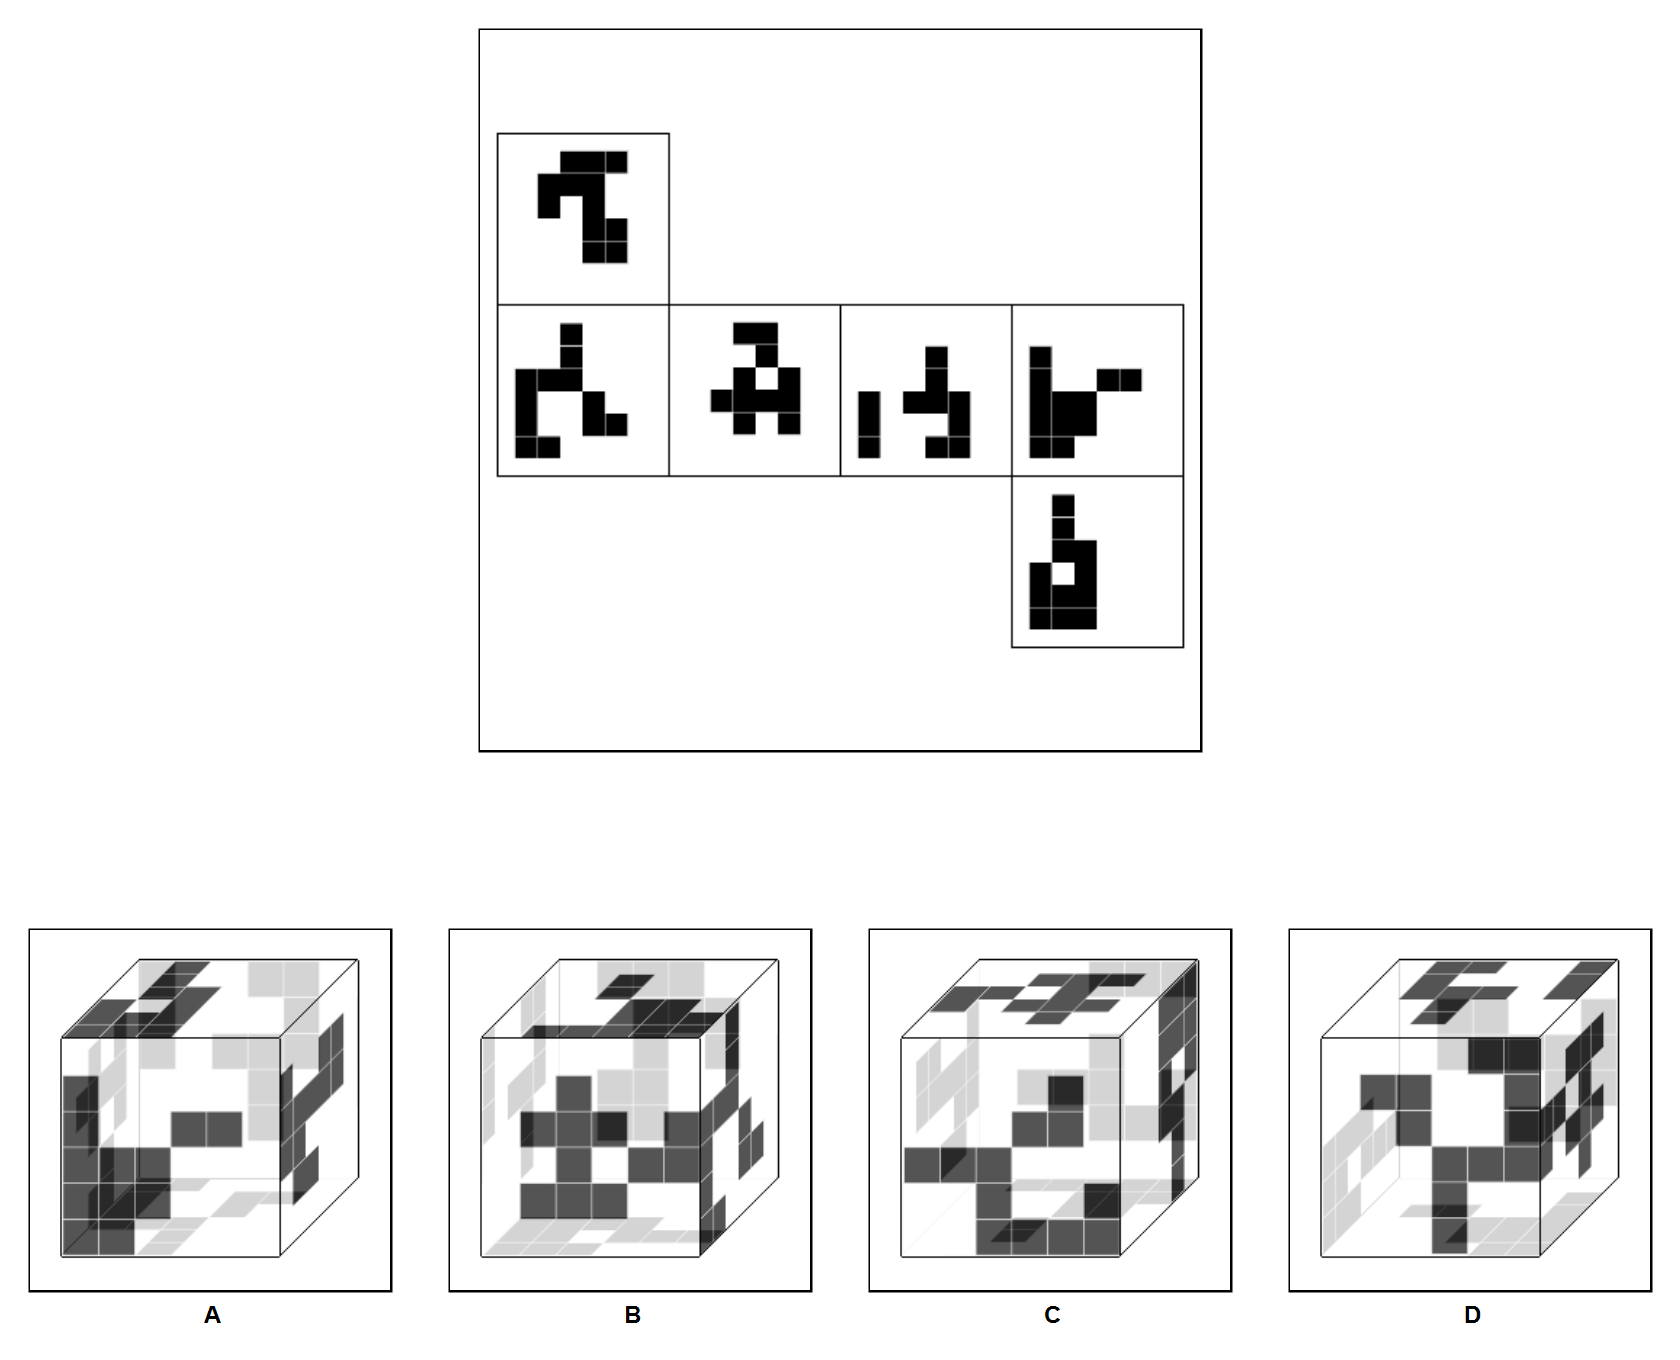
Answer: C